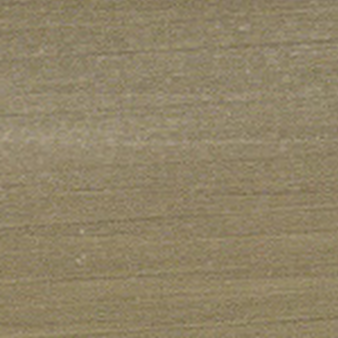
Label: other